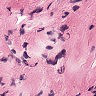
Metastatic tissue present: no